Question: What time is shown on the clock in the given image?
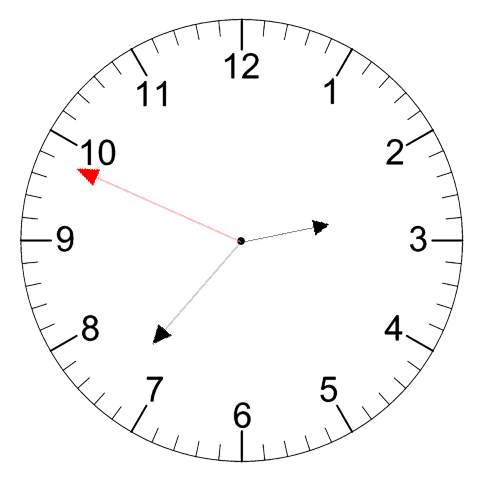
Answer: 02:36:49